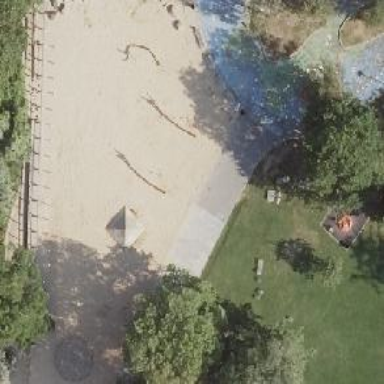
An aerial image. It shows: Playground featuring swings.